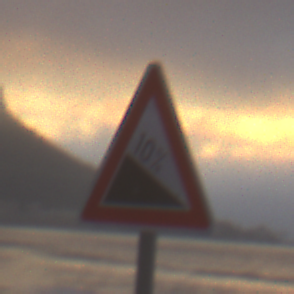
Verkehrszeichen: Gefaelle10
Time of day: SunriseSunset
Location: Outdoor (Beach)
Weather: Overcast
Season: NotSpecified
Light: Natural